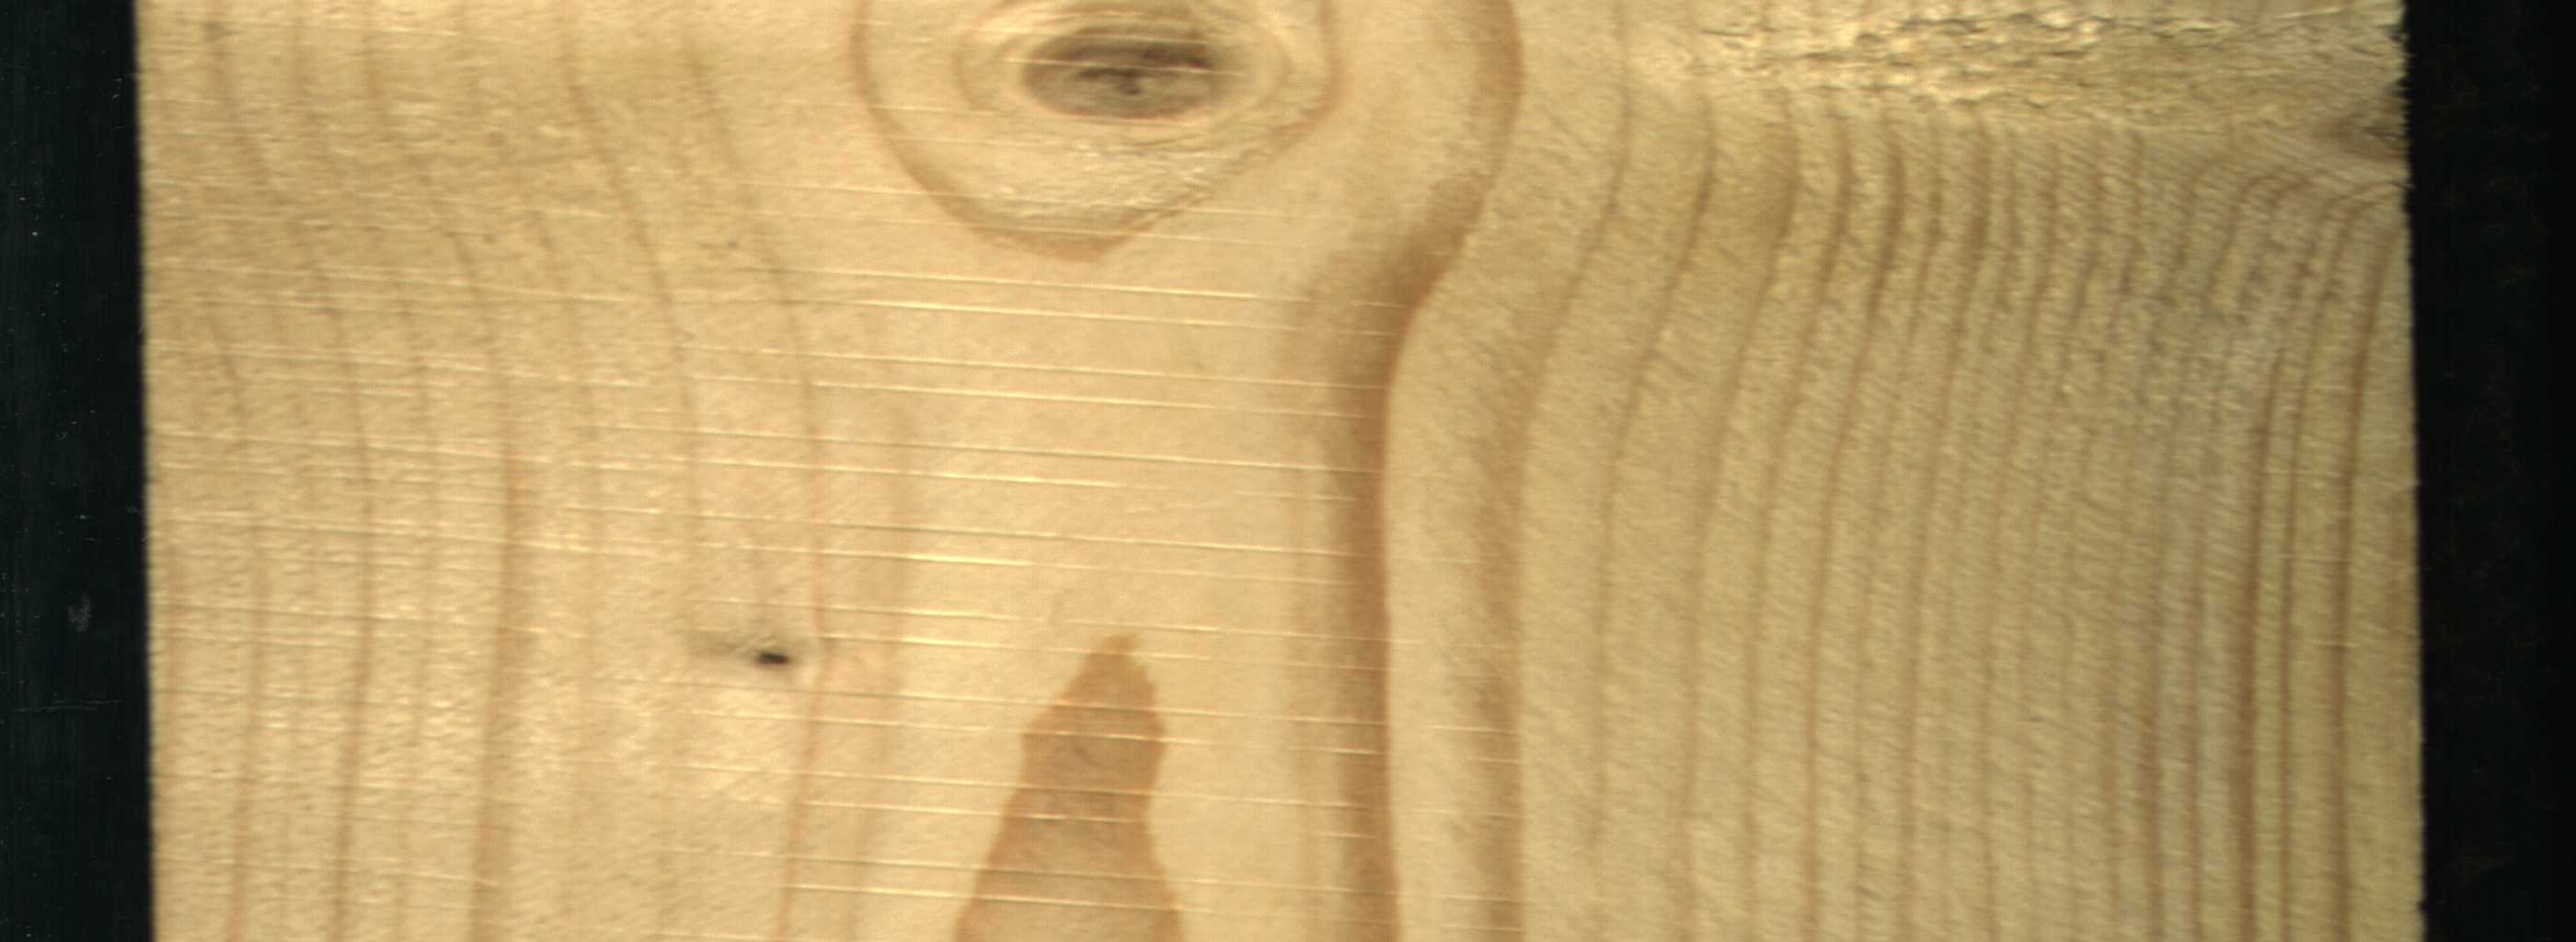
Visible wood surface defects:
Live_Knot
Live_Knot
Live_Knot